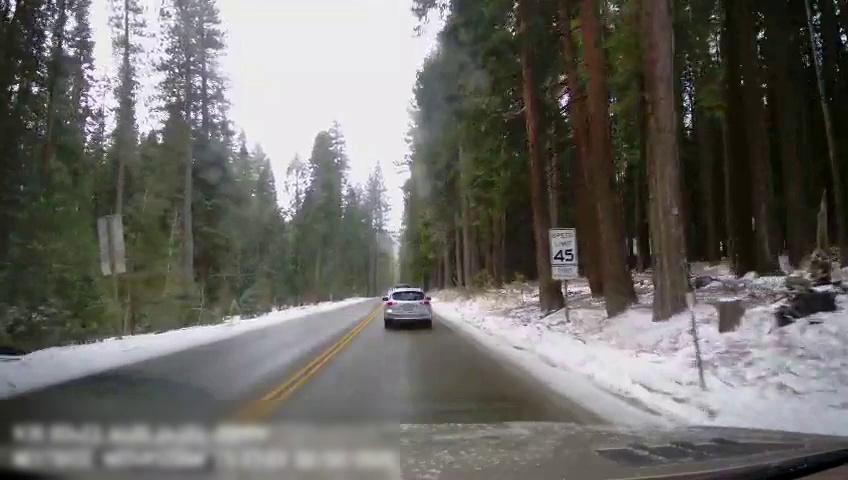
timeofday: Day
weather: Snowy
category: Drivable Space
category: Vehicles | Truck
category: Vehicles | SUV
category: Lanes | Current Lane
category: Lanes | Opposite Lane
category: Lanes | Current Lane
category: Traffic | Signs
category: Traffic | Signs